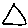
Label: triangle